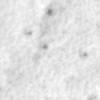
Label: no_change